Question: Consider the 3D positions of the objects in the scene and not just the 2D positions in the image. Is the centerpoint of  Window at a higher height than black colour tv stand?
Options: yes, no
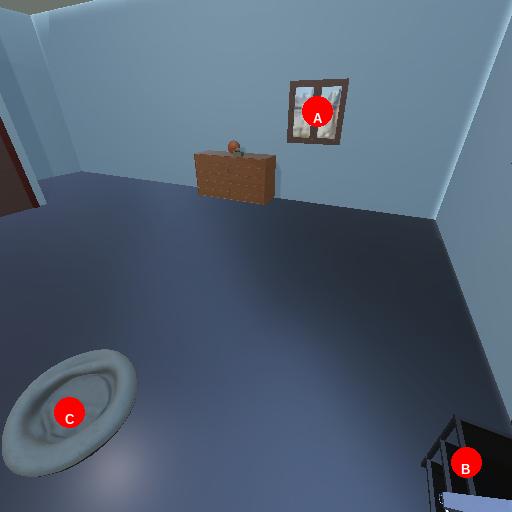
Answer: yes